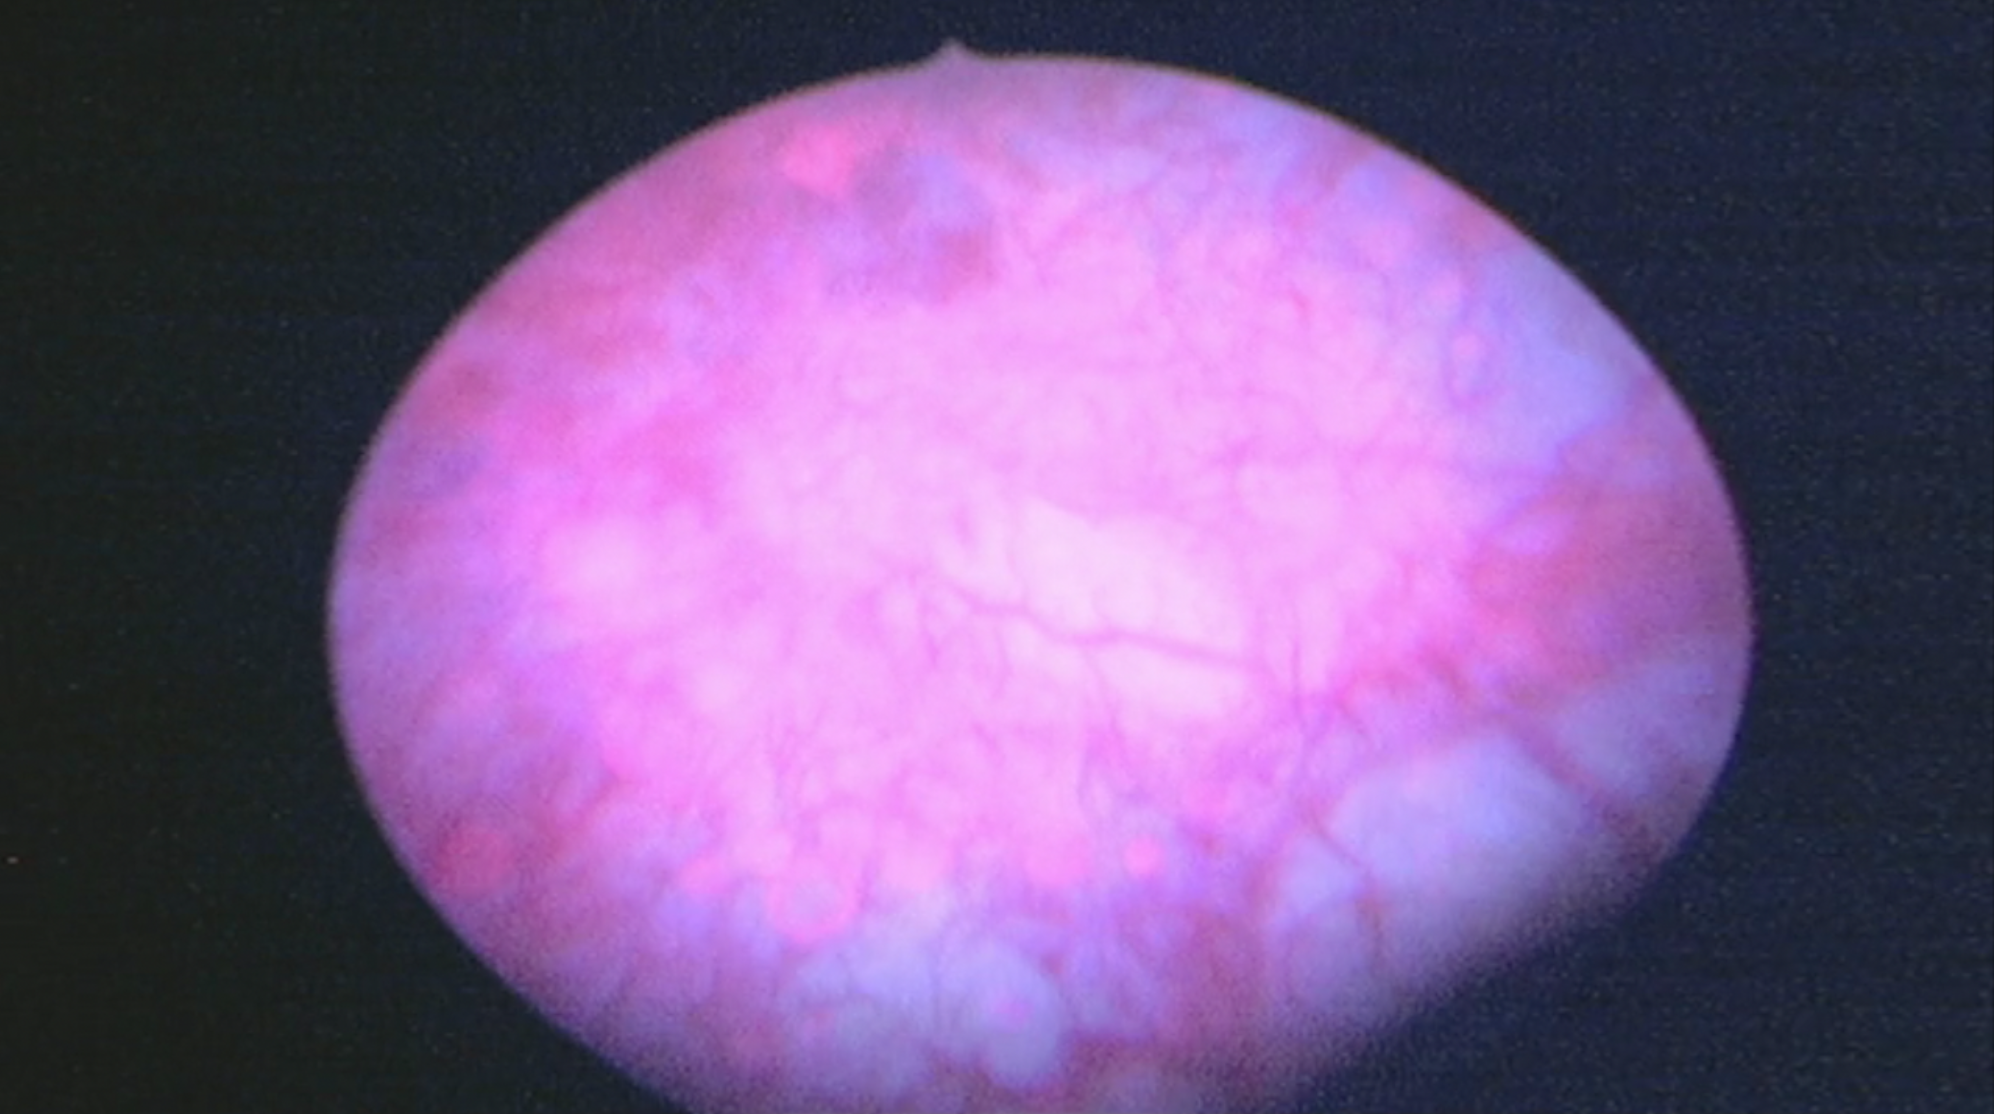
Modality: BLC
Class: Malignant
Subclass: CIS
Lesion: L1
Stage: Tis
Morphology: Non-papillary
Bladder cancer association: Yes